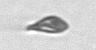
Label: Cryptophyta